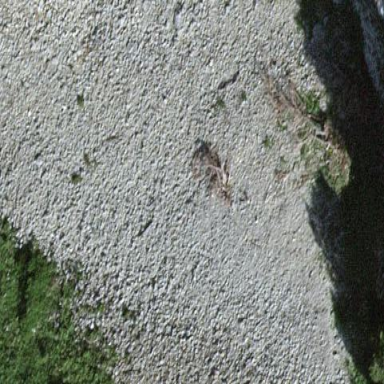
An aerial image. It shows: Natural scree.